Field crop: maize
Growth stage: 2
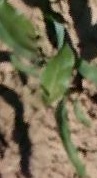
Species: maize